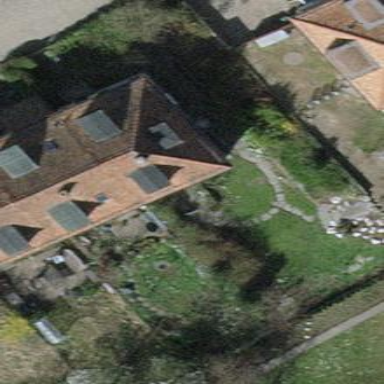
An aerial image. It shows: Terrace building.